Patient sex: M
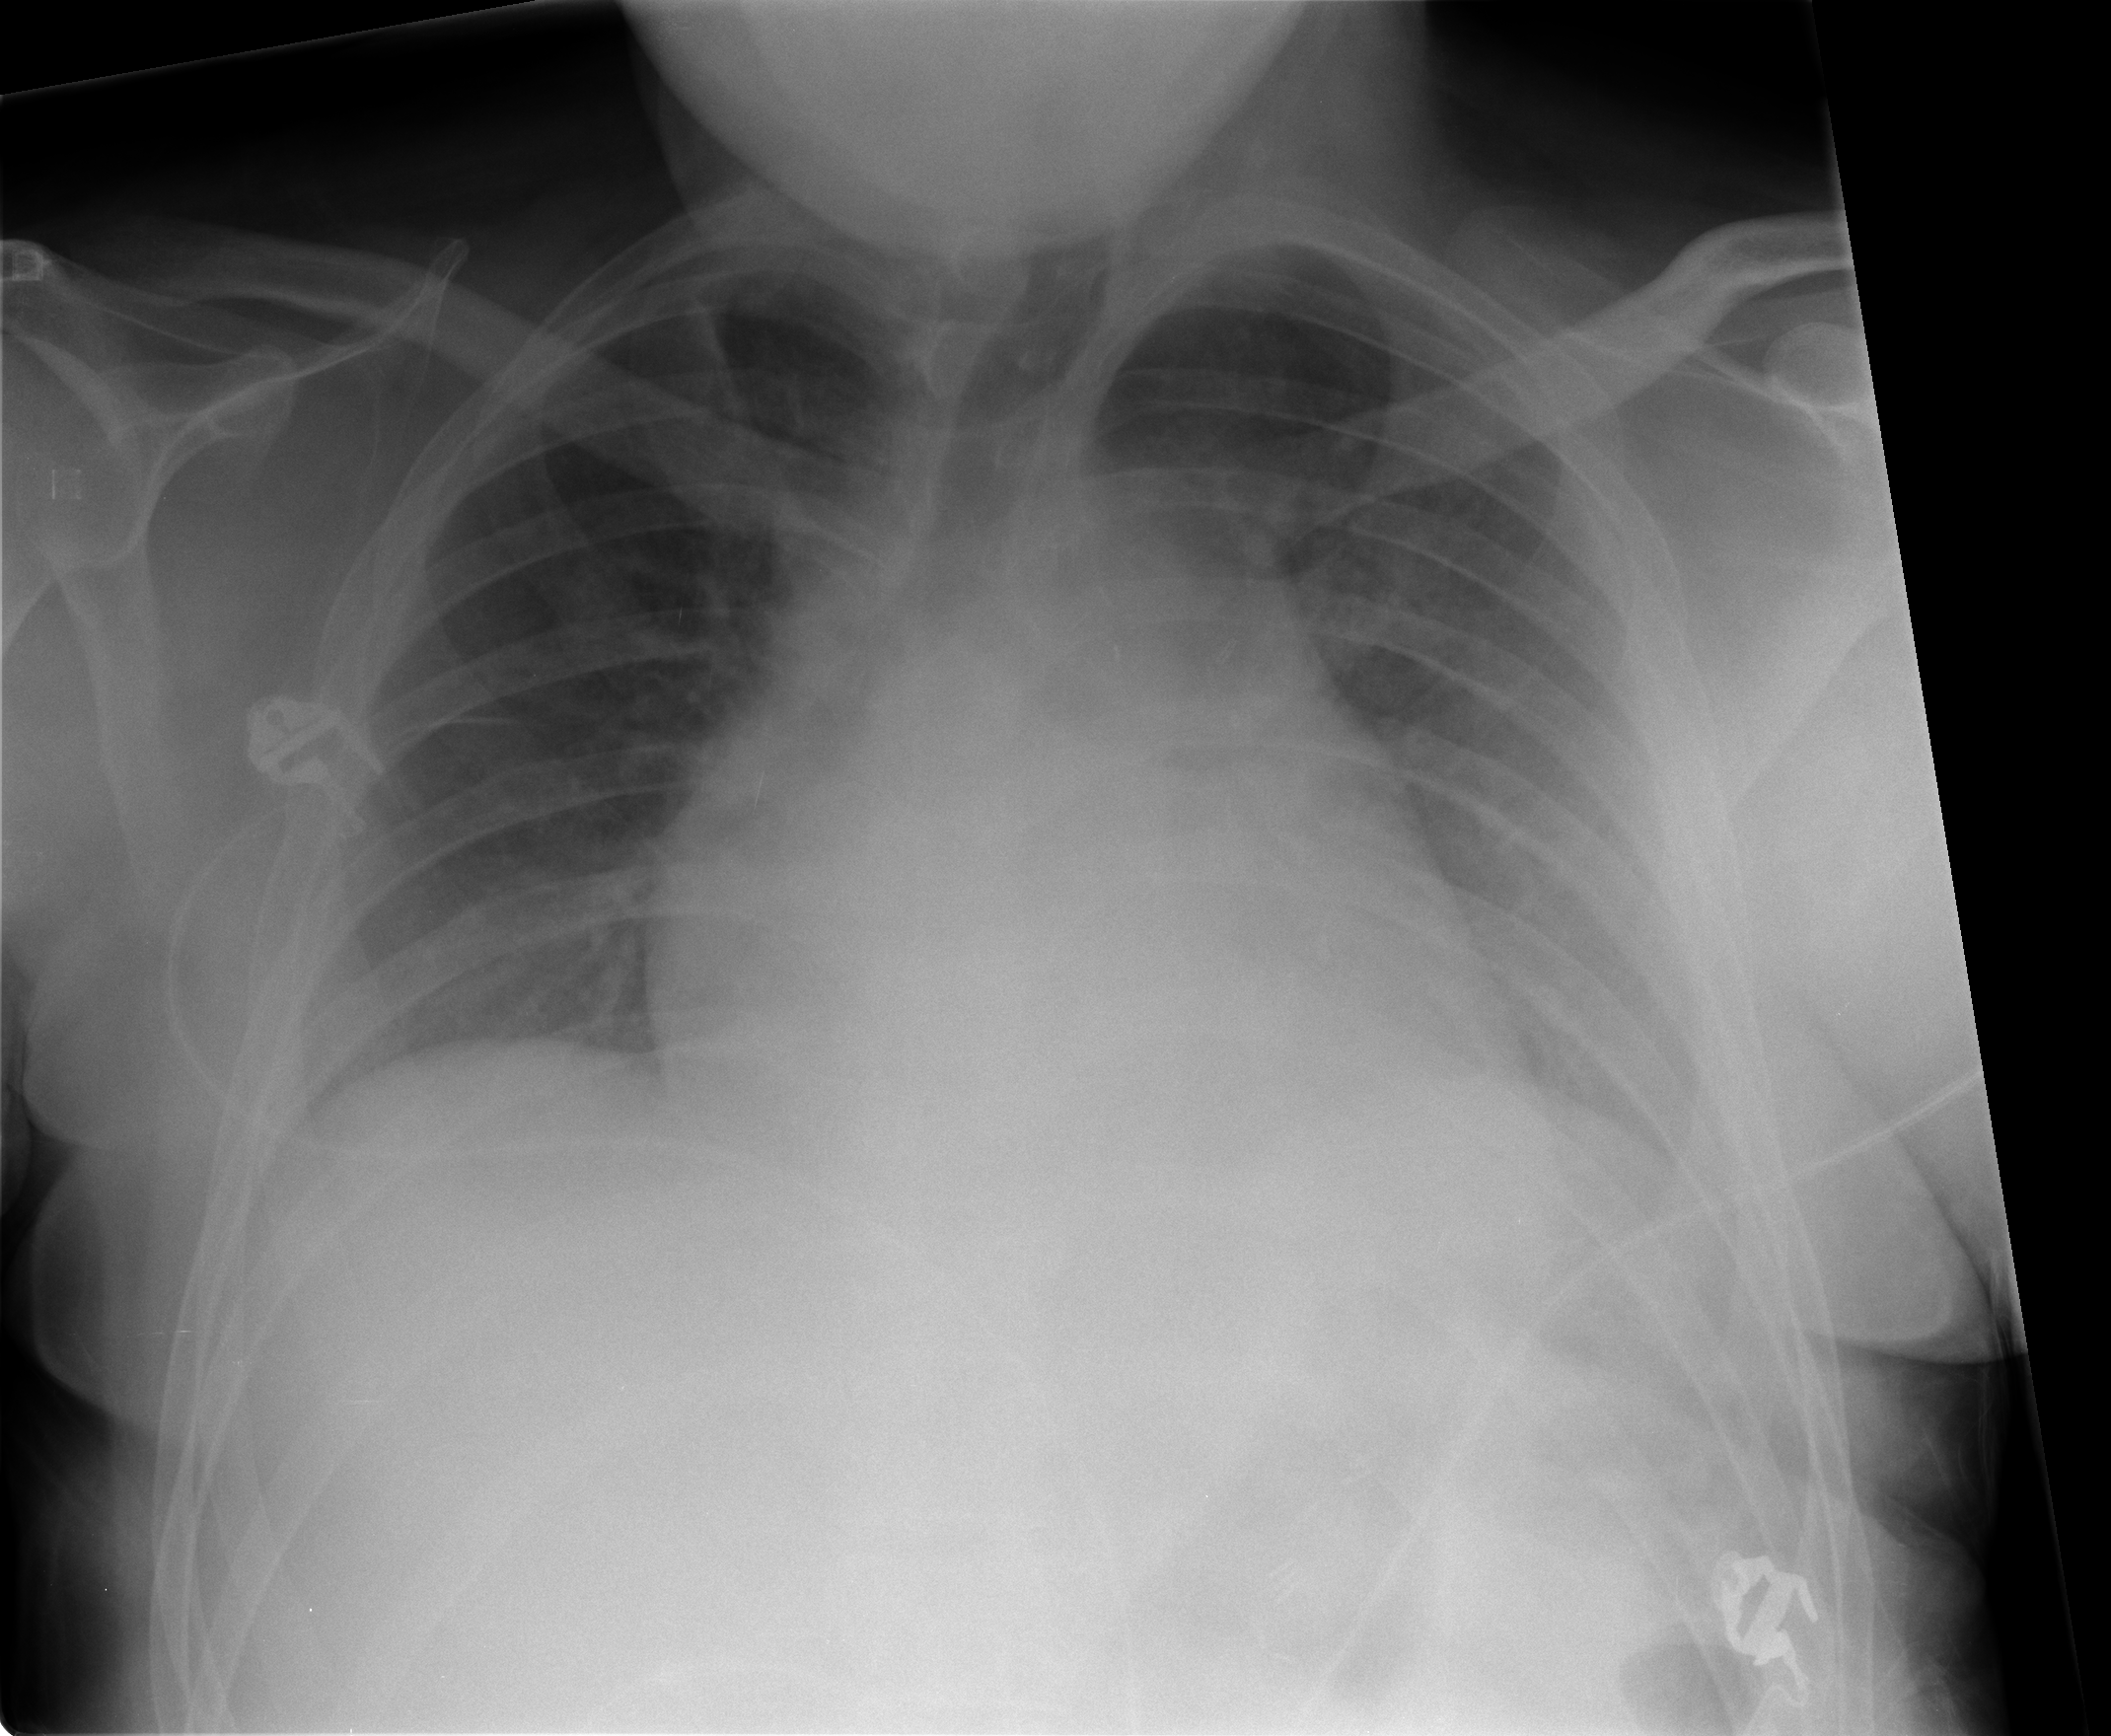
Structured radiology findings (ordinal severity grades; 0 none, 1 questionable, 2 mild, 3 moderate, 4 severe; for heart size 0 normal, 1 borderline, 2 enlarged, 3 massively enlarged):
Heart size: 2
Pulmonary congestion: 0
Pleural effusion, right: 0
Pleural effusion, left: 1
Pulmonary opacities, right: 0
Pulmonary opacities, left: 0
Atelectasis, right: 1
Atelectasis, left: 2